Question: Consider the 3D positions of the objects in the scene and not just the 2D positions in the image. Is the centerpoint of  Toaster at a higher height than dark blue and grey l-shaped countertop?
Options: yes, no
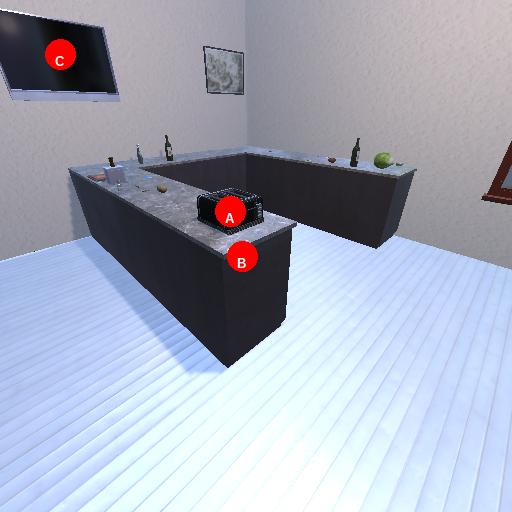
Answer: yes